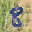
Label: 8